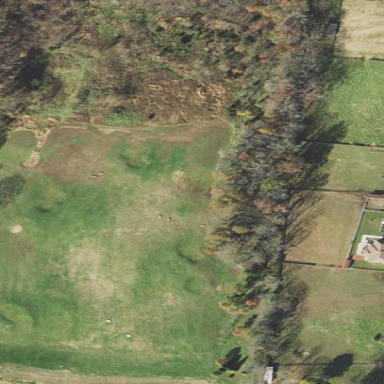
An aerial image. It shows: Driving range for golf on grass.